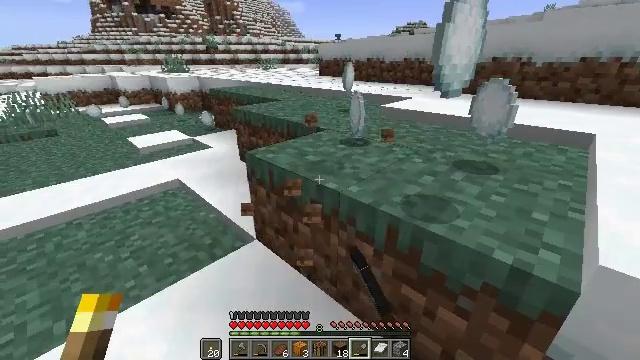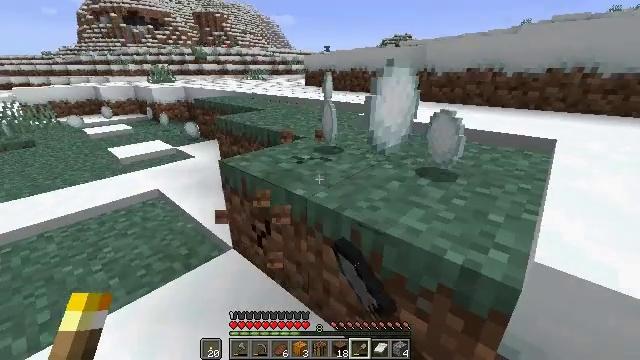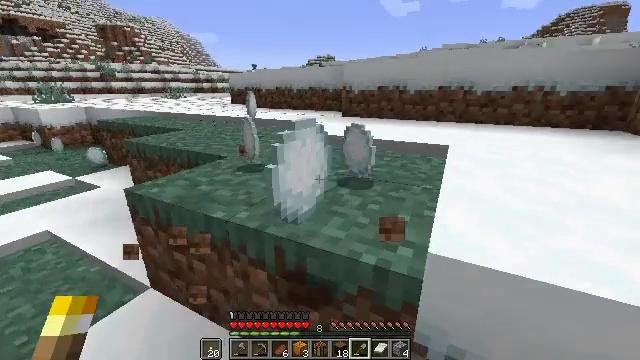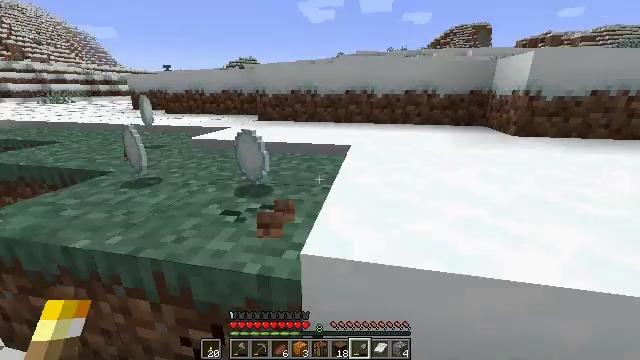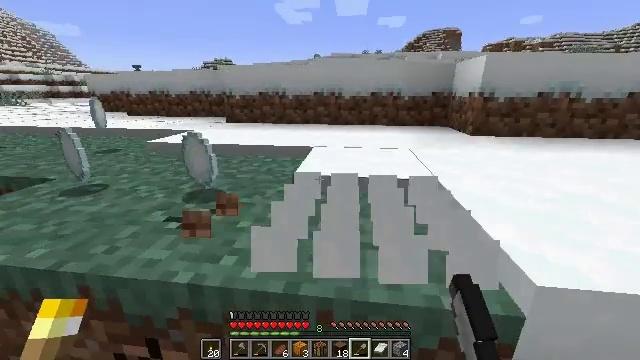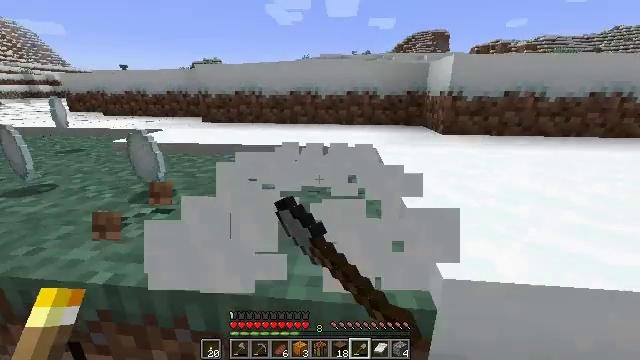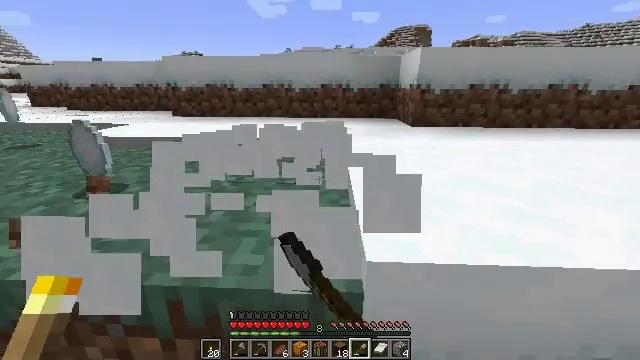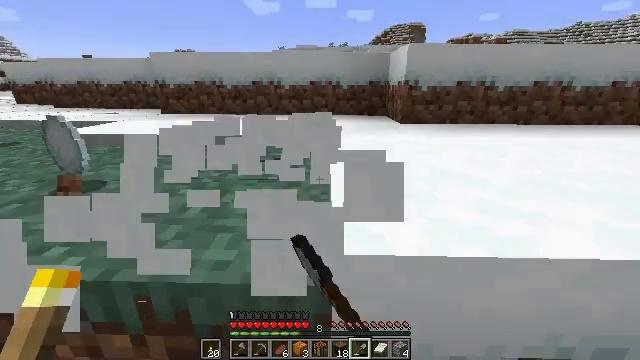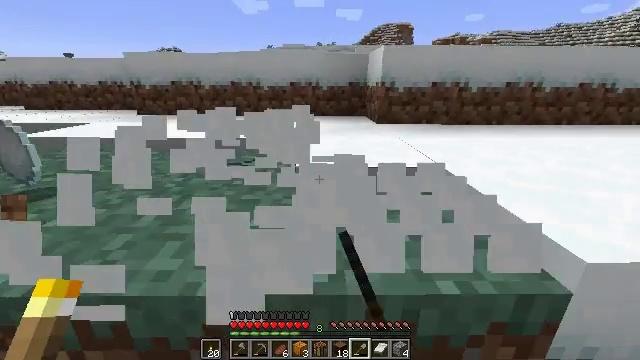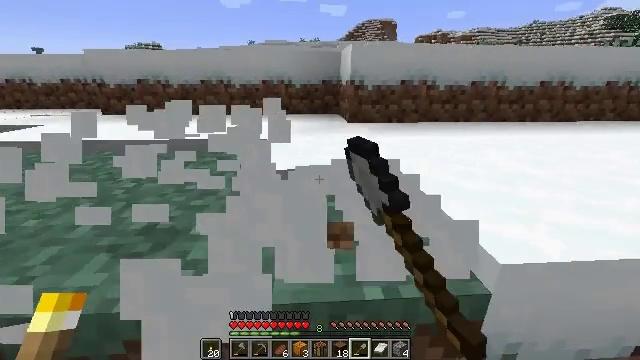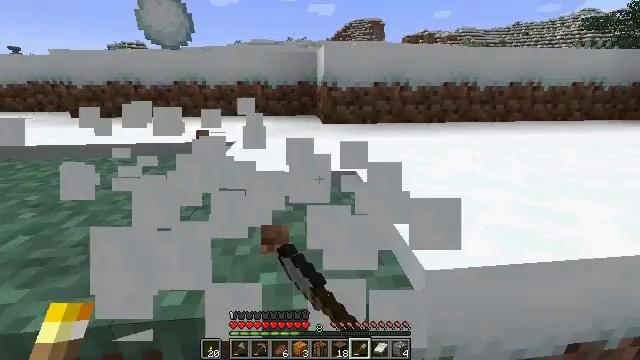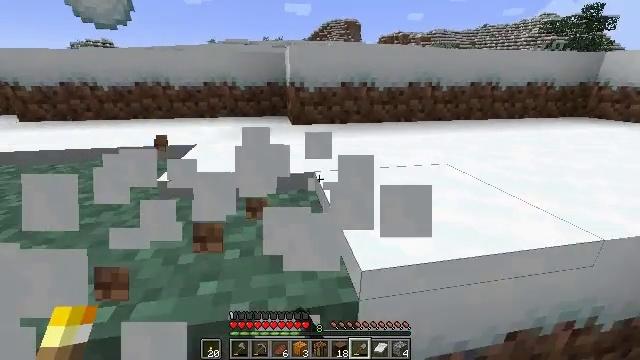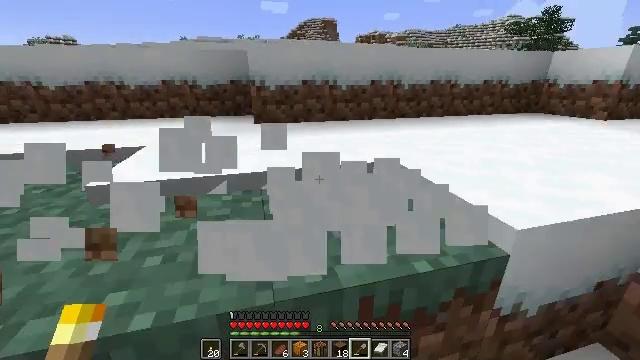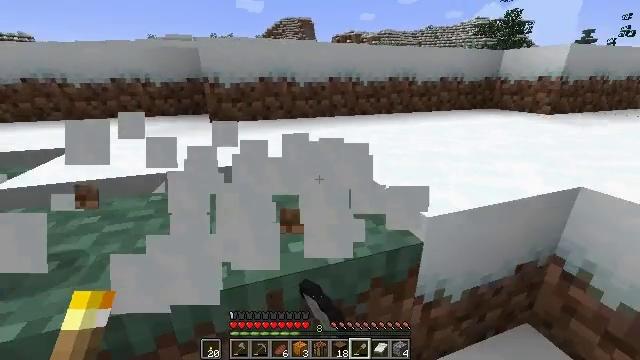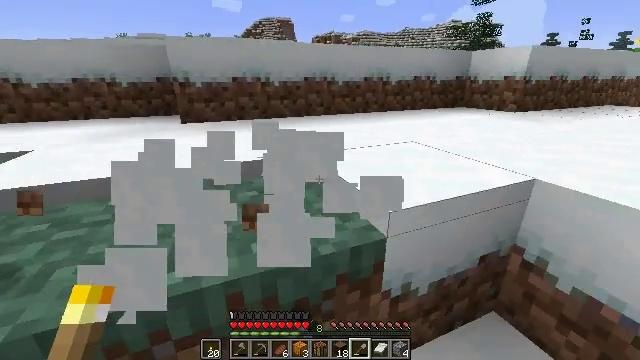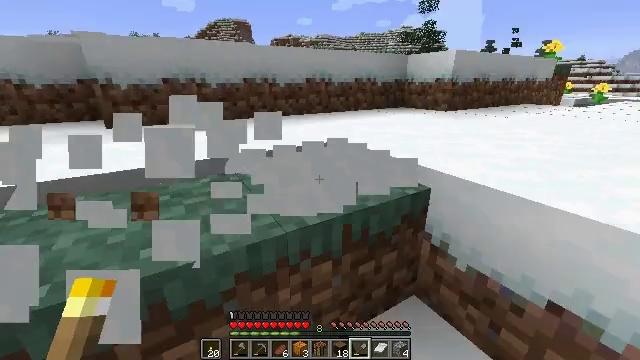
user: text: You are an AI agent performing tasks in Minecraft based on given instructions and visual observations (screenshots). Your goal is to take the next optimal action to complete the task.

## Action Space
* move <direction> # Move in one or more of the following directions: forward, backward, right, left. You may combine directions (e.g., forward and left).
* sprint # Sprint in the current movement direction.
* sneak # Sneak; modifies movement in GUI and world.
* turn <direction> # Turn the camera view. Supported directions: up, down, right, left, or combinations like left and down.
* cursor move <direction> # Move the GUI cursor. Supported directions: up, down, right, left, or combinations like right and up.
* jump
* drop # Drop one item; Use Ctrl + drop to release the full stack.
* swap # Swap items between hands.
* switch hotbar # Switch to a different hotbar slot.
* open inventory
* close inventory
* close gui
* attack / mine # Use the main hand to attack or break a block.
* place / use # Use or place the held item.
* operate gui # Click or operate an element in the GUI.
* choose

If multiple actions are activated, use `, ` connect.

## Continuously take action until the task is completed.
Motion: motion action
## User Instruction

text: Dig up the snow layers.
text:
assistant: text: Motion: turn right and up, attack / mine
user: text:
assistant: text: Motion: move right, turn right and up, attack / mine
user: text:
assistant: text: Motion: move right, turn right, attack / mine
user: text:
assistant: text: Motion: move right, turn right, attack / mine
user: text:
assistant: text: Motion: move right, turn right, attack / mine
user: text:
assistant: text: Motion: move right, turn right and down, attack / mine
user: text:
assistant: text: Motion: move right, turn right, attack / mine
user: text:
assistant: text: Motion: move right, turn right, attack / mine
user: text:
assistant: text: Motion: move right, turn right, attack / mine
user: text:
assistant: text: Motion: move right, turn right, attack / mine
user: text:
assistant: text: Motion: move right, turn right, attack / mine
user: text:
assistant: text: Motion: move right, turn right, attack / mine
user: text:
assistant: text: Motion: move right, turn right, attack / mine
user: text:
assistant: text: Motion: move right, turn right, attack / mine
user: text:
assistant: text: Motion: move back and move right, turn right, attack / mine
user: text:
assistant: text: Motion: move back and move right, turn right, attack / mine
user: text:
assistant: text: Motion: move back and move right, turn right, attack / mine
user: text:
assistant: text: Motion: move right, turn right and up, attack / mine
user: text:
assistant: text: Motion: move right, turn right and up, attack / mine
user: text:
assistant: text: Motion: move right, attack / mine
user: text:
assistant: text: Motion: move right, attack / mine
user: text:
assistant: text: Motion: move right, attack / mine
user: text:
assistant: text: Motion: move right, attack / mine
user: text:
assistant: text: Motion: move right, attack / mine
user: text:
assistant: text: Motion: move right, attack / mine
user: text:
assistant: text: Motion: move forward and move right, turn left, attack / mine
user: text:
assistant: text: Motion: move forward and move right, turn left, attack / mine
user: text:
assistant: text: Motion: move forward and move right, turn left, attack / mine
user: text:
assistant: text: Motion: move forward and move right, turn left, attack / mine
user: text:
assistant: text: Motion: move forward and move right, turn left, attack / mine